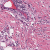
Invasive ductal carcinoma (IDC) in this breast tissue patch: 0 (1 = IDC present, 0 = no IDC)